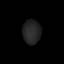
Tissue: lung
Cell type: Epithelial cells
Senescence score: 0.2416
Nuclear area (px): 427
Mean DAPI intensity: 37.122